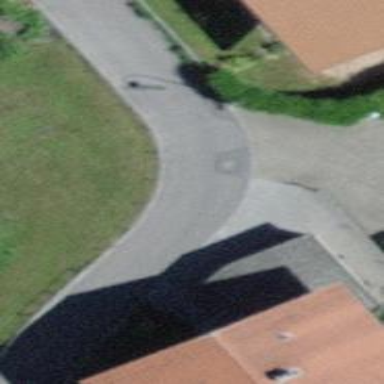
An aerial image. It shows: Asphalt road in living street.